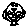
Label: bird